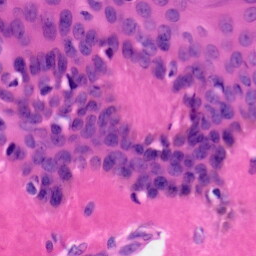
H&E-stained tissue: Skin